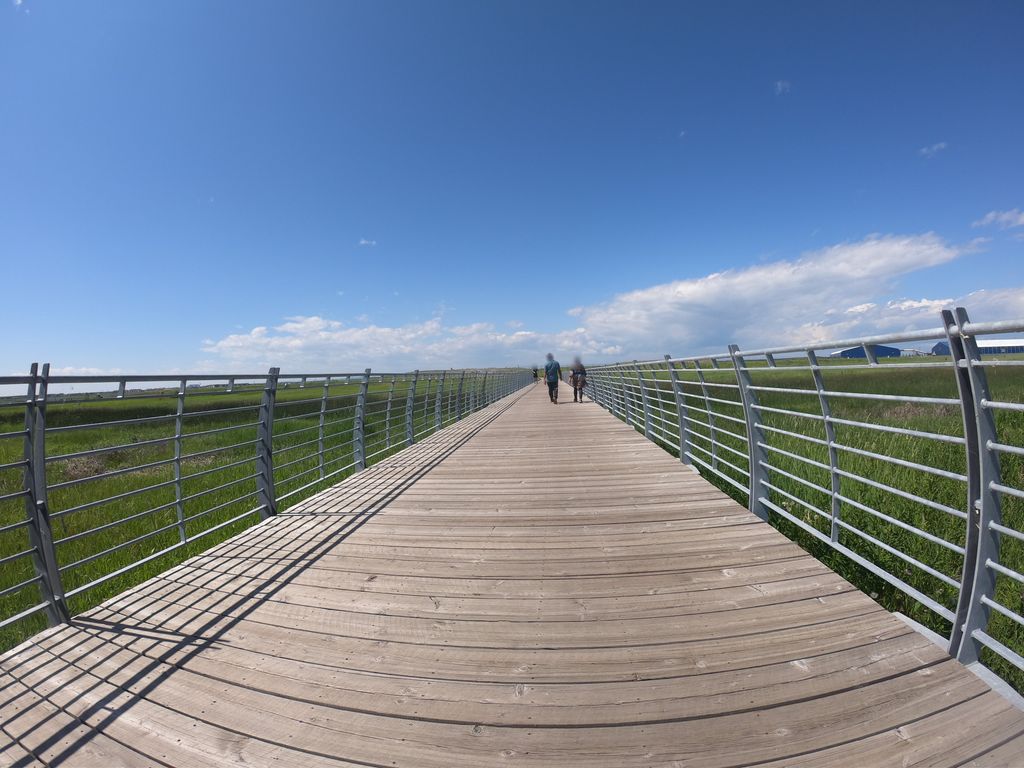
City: calgary